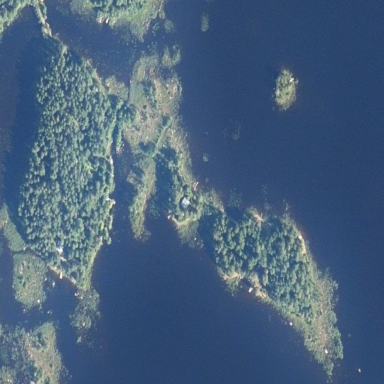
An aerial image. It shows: Islet.